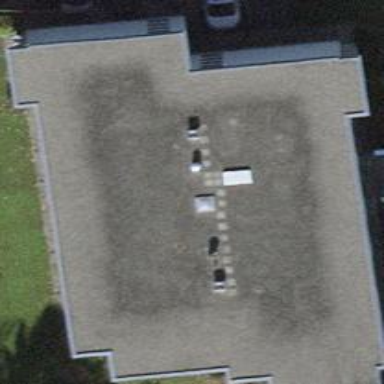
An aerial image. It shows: Building with flat roof.